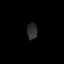
Tissue: prostate
Cell type: Fibroblasts
Senescence score: 0.7624
Nuclear area (px): 167
Mean DAPI intensity: 45.856